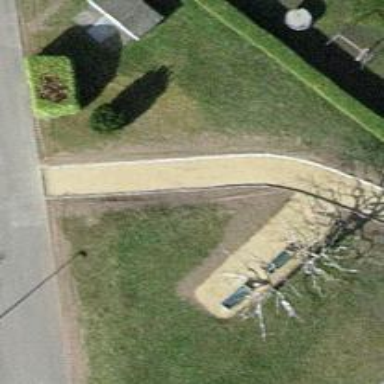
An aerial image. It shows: Steps made of asphalt.